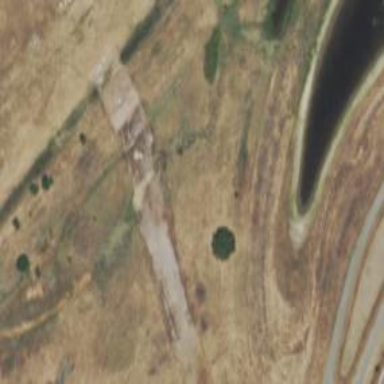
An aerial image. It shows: Abandoned railway.